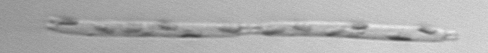
Label: Eucampia_morphytype1